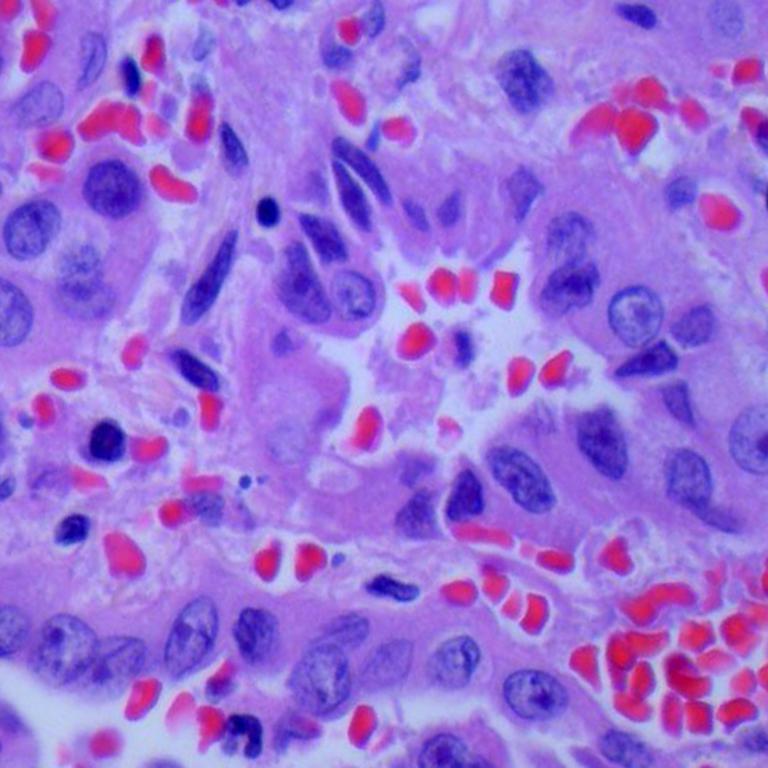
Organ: lung
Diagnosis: adenocarcinomas